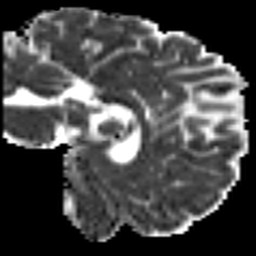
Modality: MD
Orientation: sagittal
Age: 23
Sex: male
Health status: ill
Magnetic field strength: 3 T
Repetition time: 8.4 s
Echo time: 0.0926 s